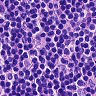
Metastatic tissue present: no